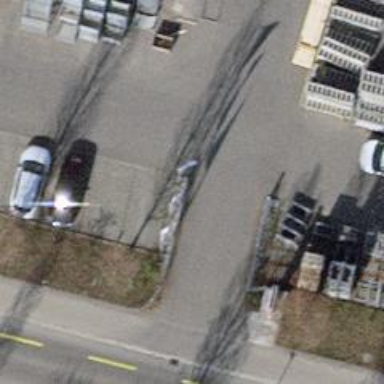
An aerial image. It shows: Flagpole which is man-made.